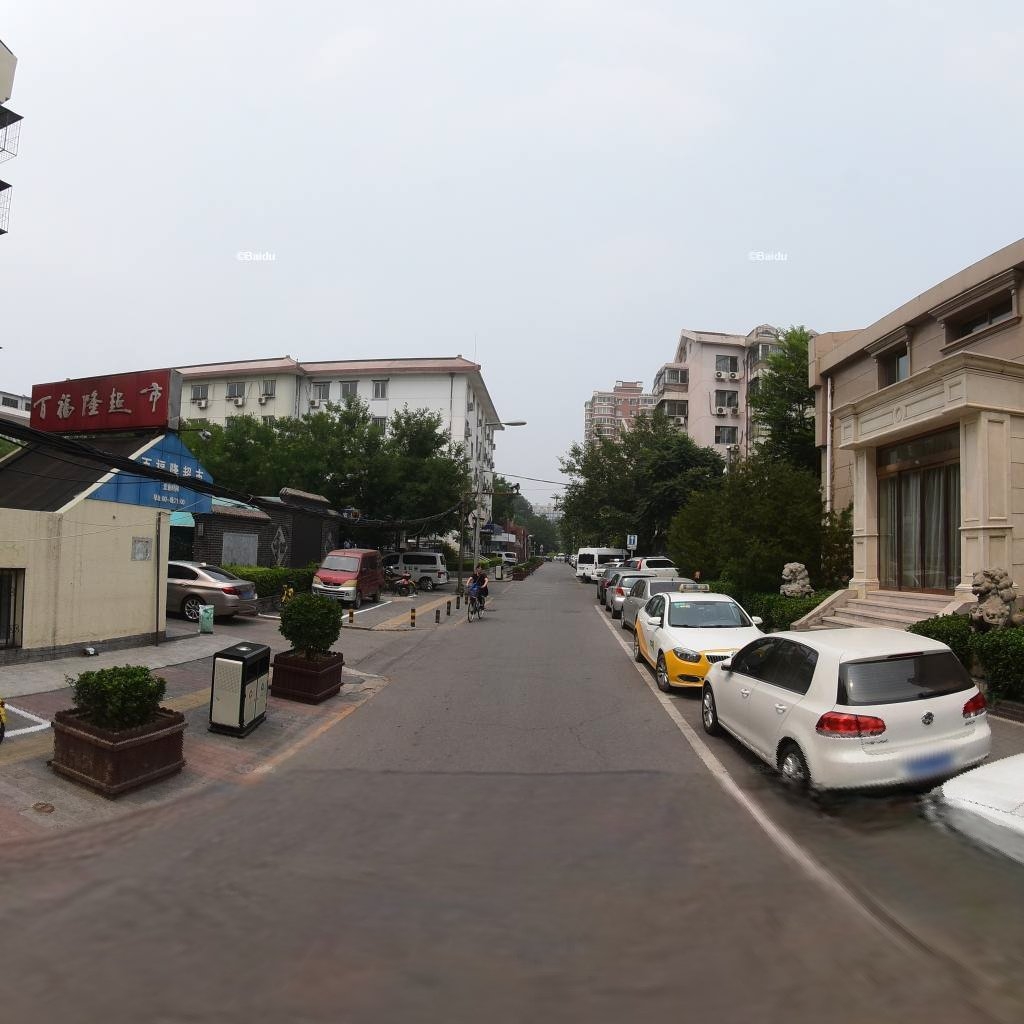
Region: Dongcheng
Road damage annotations: longitudinal crack, transverse crack